Question: Based on <URL>...
> * In general, replace views + controllers with components
* Only use controllers at the route level...
...we're supposed to eschew 'Controller's and 'View's in favor of 'Component's. I haven't been able to figure out and/or understand how to generate Components that aren't direct parents of the components folder, i.e. .
My current controllers folder looks something like:
'''
/controllers
/account
index.js
edit.js
/business
index.js
'''
Basically, there are sub-folders that group logic based on the sections of the application. How do I accomplish this with components?
Seeing that components must have a "-" in them, I tried, but get an error...
'''
ember generate component account/index-module.js
You specified "account/index-module.js", but due to a bug in Handlebars (< 2.0) slashes within components/helpers are not allowed.
'''
Do all components have to be like
'''
components
account-index.js
account-new.js
business-index.js
'''
i.e. all in the same folder? This will start to get out of hand with the addition of what I consider to be components (things like video-viewer.js, text-editor.js, radio-button.js).
I would really like to have components in sub-folders, but unsure how to do this.
'''
components
/media
/audio
audio-player.js
/video
video-player.js
/text-editing
text-editor.js
editor-toolbar.js
'''
My components folder is already gross and I just got started:

Is it okay to leave the account/business logic in Controllers (seeing that it does say you should only use controllers at the Route level)?
I'm really confused about this "all components, all the time" convention.
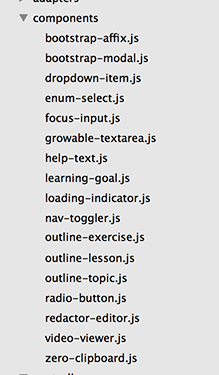
Answer: Ok, so I had the same problem and as of ember 1.9-beta.3 (that's the version I tested). It is possible to have components nested under resource directories.
That means that you can have a "user" route or resource. And let's say you have a component which you only want to use with the user resource, so you want to put the component under the resource directory.
The way to do it is to put the component under the resource directory 'app/pods/user/component-name/template.hbs'. The important part is to remember that components a dash in their name. It can't be just '.../user/component' it has to be '.../user/component-name' with a dash. Then you can use the component as '{{user/component-name}}' in your templates.
Also I think this is only possible when you're using the pod structure.